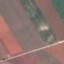
Land use / land cover class: AnnualCrop